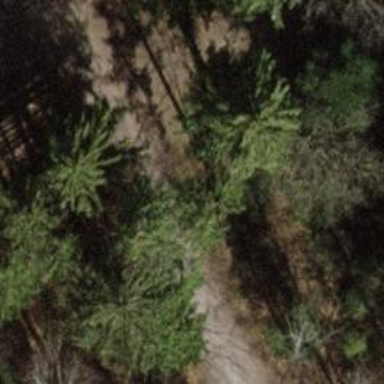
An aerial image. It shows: Track with compacted grade2 surface. There are no sidewalks along the track.